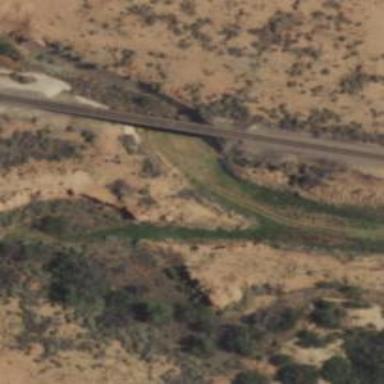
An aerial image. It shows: Bridge over railway line.